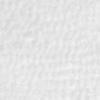
Label: no_change